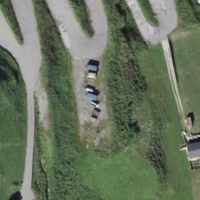
EUNIS habitat code: 24
Species observed at this site:
Corvus corone
Gypaetus barbatus
Aegithalos caudatus
Jynx torquilla
Sylvia atricapilla
Spinus spinus
Poecile palustris
Pernis apivorus
Erithacus rubecula
Cuculus canorus
Dryocopus martius
Phoenicurus ochruros
Certhia familiaris
Phoenicurus phoenicurus
Passer italiae
Corvus corax
Periparus ater
Cyanistes caeruleus
Lophophanes cristatus
Sturnus vulgaris
Chloris chloris
Pyrrhula pyrrhula
Troglodytes troglodytes
Corvus cornix
Passer domesticus
Turdus merula
Saxicola rubetra
Emberiza cia
Milvus milvus
Turdus pilaris
Regulus regulus
Cinclus cinclus
Coccothraustes coccothraustes
Pyrrhocorax graculus
Aquila chrysaetos
Motacilla alba
Delichon urbicum
Certhia brachydactyla
Anthus trivialis
Turdus philomelos
Emberiza citrinella
Anthus spinoletta
Dendrocopos major
Prunella modularis
Turdus viscivorus
Falco peregrinus
Buteo buteo
Prunella collaris
Anthus pratensis
Turdus iliacus
Strix aluco
Muscicapa striata
Phylloscopus collybita
Coturnix coturnix
Pica pica
Sitta europaea
Nucifraga caryocatactes
Tichodroma muraria
Garrulus glandarius
Falco tinnunculus
Picus viridis
Ficedula hypoleuca
Motacilla cinerea
Linaria cannabina
Accipiter gentilis
Fringilla coelebs
Regulus ignicapilla
Lanius collurio
Turdus torquatus
Ptyonoprogne rupestris
Carduelis carduelis
Columba palumbus
Dryobates minor
Fringilla montifringilla
Parus major
Accipiter nisus